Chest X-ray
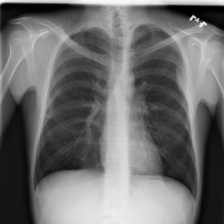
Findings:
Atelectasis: negative
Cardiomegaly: negative
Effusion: negative
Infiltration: negative
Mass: positive
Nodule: positive
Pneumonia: negative
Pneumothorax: negative
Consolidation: negative
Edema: negative
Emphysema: negative
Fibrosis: negative
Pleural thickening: negative
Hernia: negative